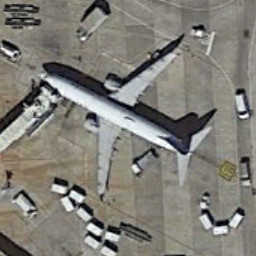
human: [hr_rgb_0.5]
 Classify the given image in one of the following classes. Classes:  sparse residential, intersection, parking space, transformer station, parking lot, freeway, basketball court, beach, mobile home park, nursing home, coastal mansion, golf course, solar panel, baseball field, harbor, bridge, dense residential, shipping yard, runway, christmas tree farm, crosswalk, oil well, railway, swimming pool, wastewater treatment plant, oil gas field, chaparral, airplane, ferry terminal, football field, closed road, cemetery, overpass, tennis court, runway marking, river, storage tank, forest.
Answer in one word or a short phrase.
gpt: airplane